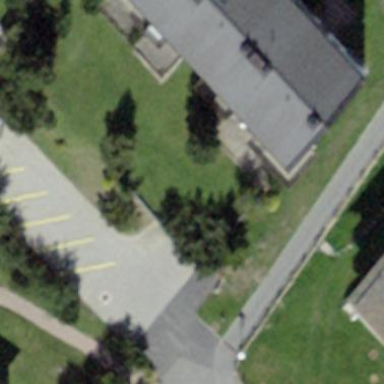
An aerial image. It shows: Street-side parking area.